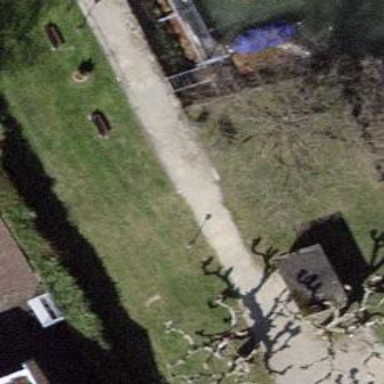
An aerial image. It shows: Brown bench.